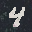
Label: 4